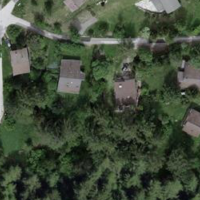
EUNIS habitat code: 44
Species observed at this site:
Primula veris
Cerastium tomentosum
Vaccinium myrtillus